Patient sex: M
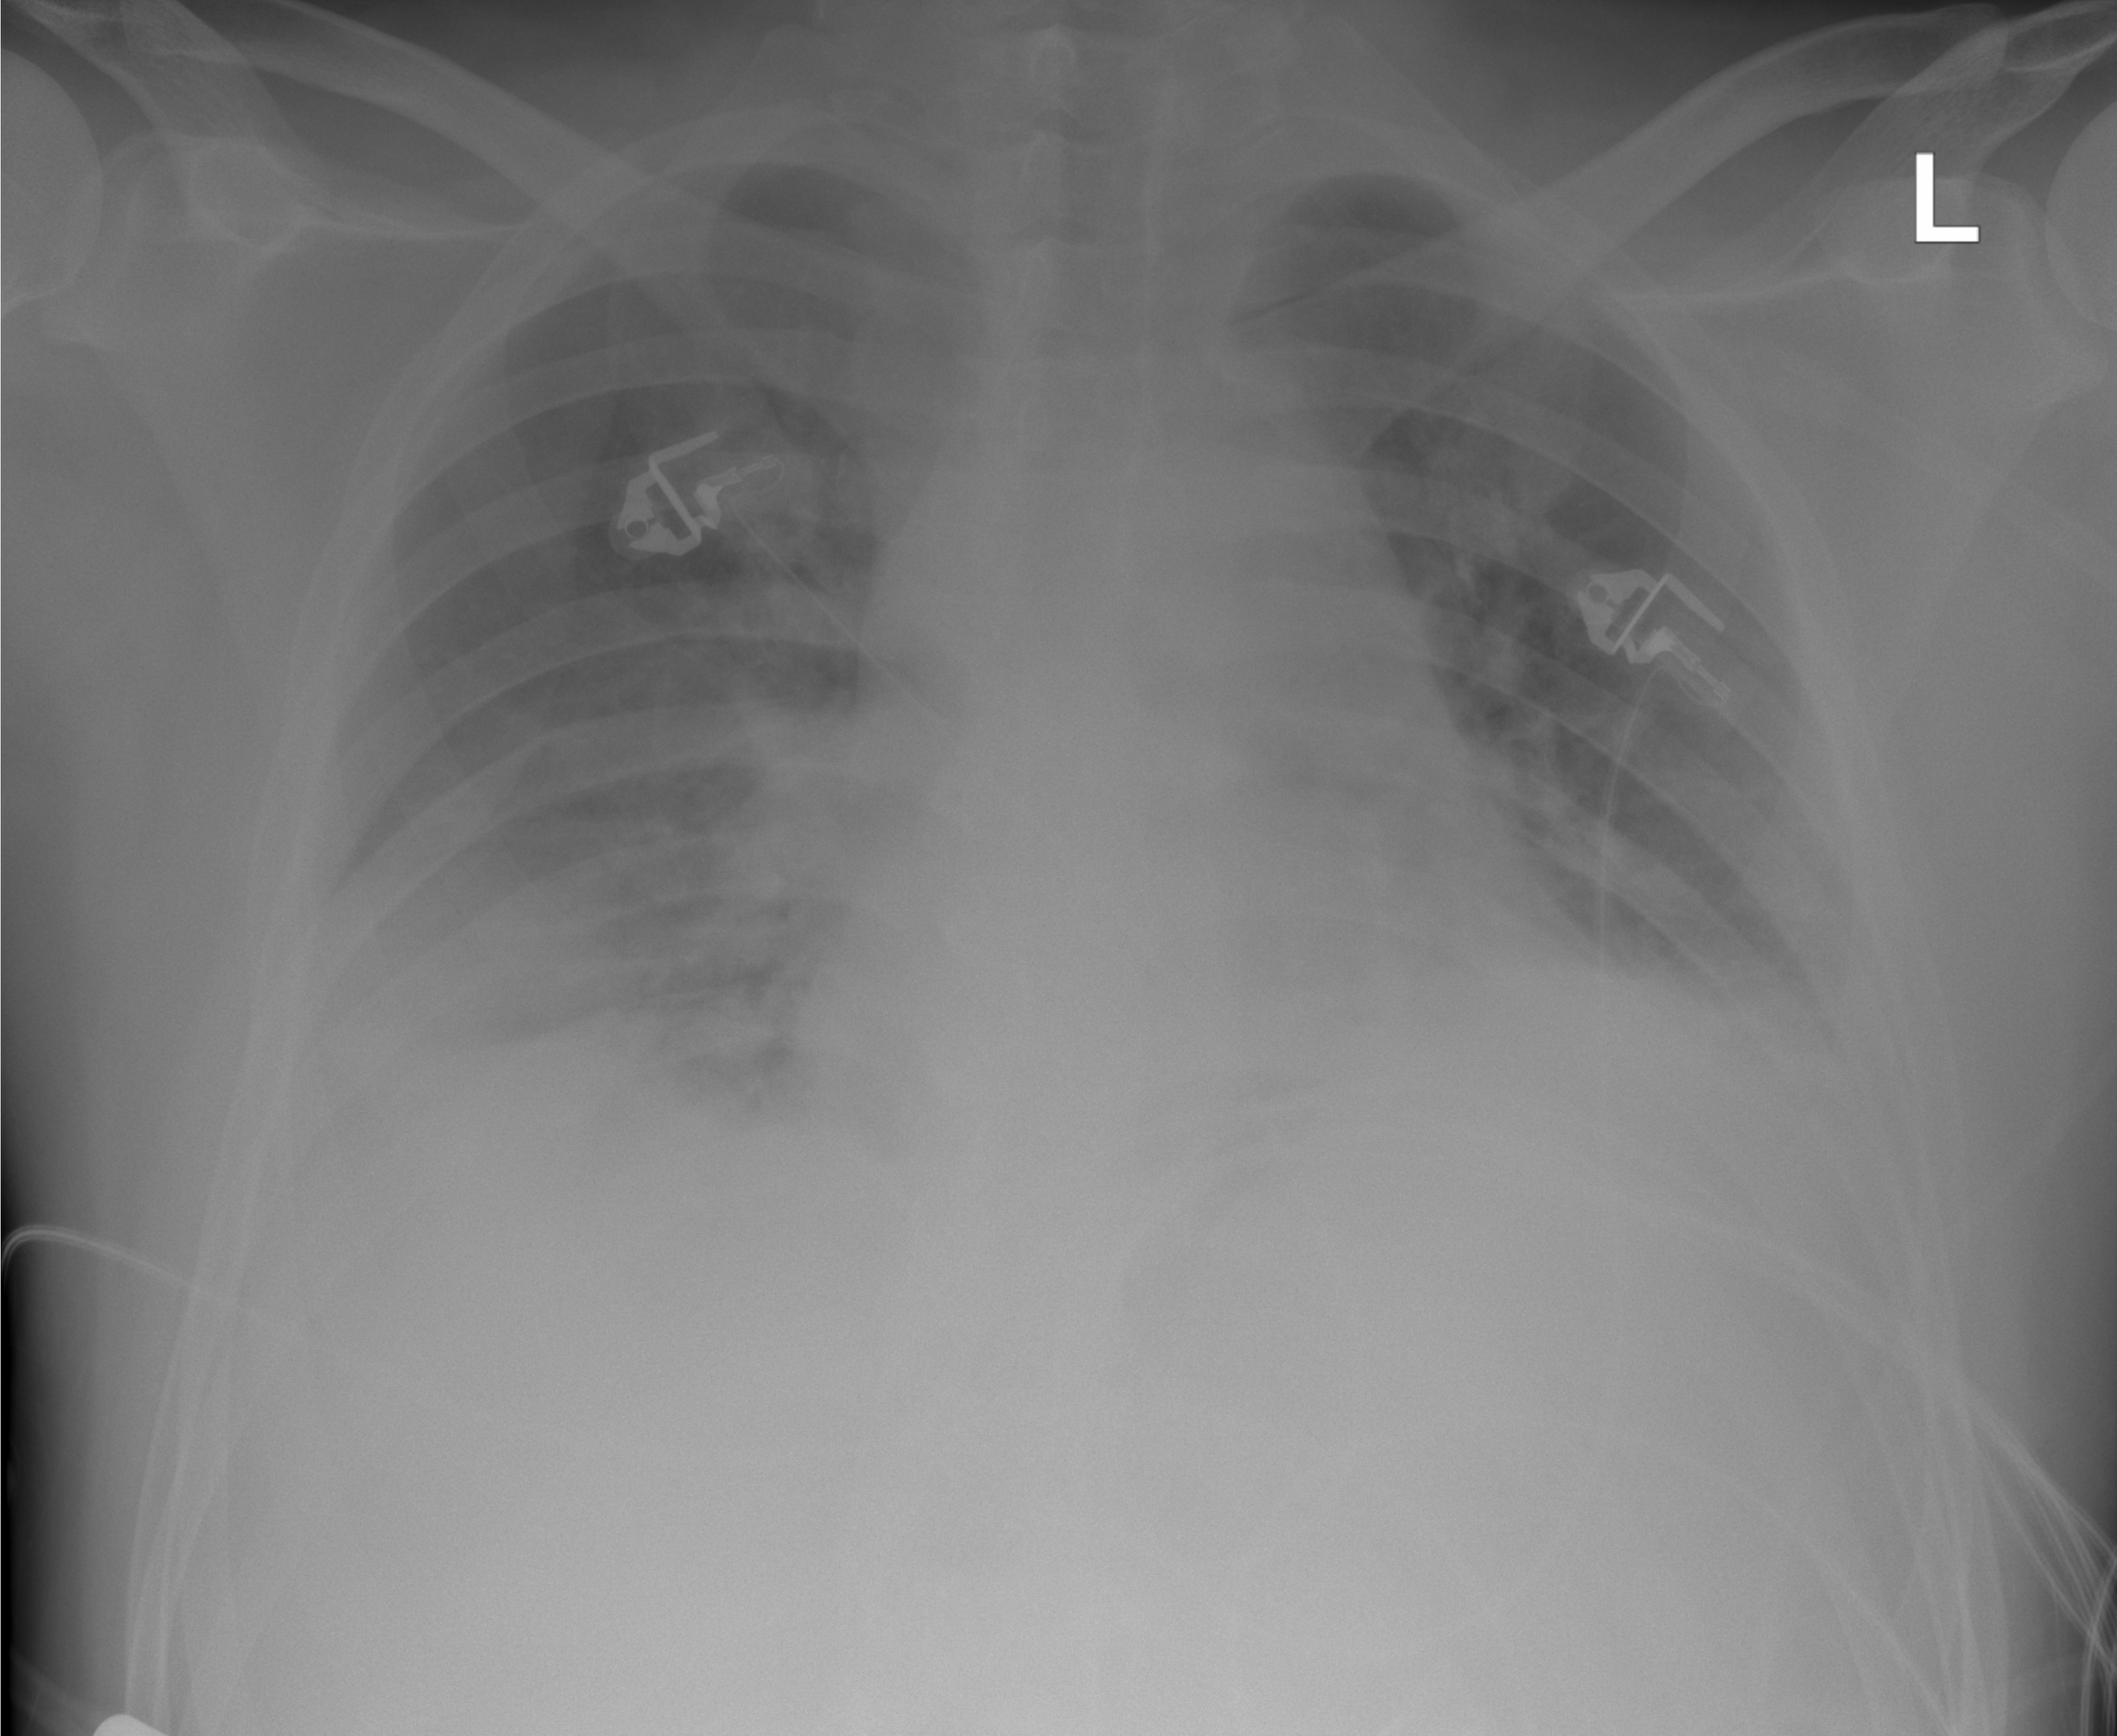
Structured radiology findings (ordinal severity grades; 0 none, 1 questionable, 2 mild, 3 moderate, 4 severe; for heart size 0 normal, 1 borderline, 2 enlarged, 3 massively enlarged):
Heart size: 0
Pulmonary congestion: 1
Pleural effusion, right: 3
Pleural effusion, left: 2
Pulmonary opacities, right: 0
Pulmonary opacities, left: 0
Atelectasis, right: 3
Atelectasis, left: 2